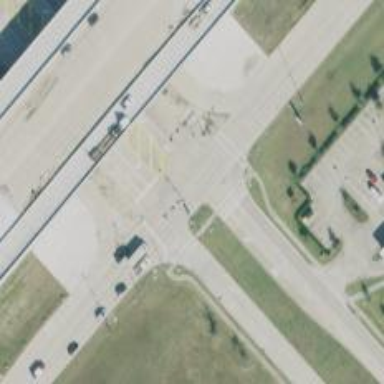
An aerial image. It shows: Secondary road with frontage road alongside.